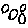
Label: circle